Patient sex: M
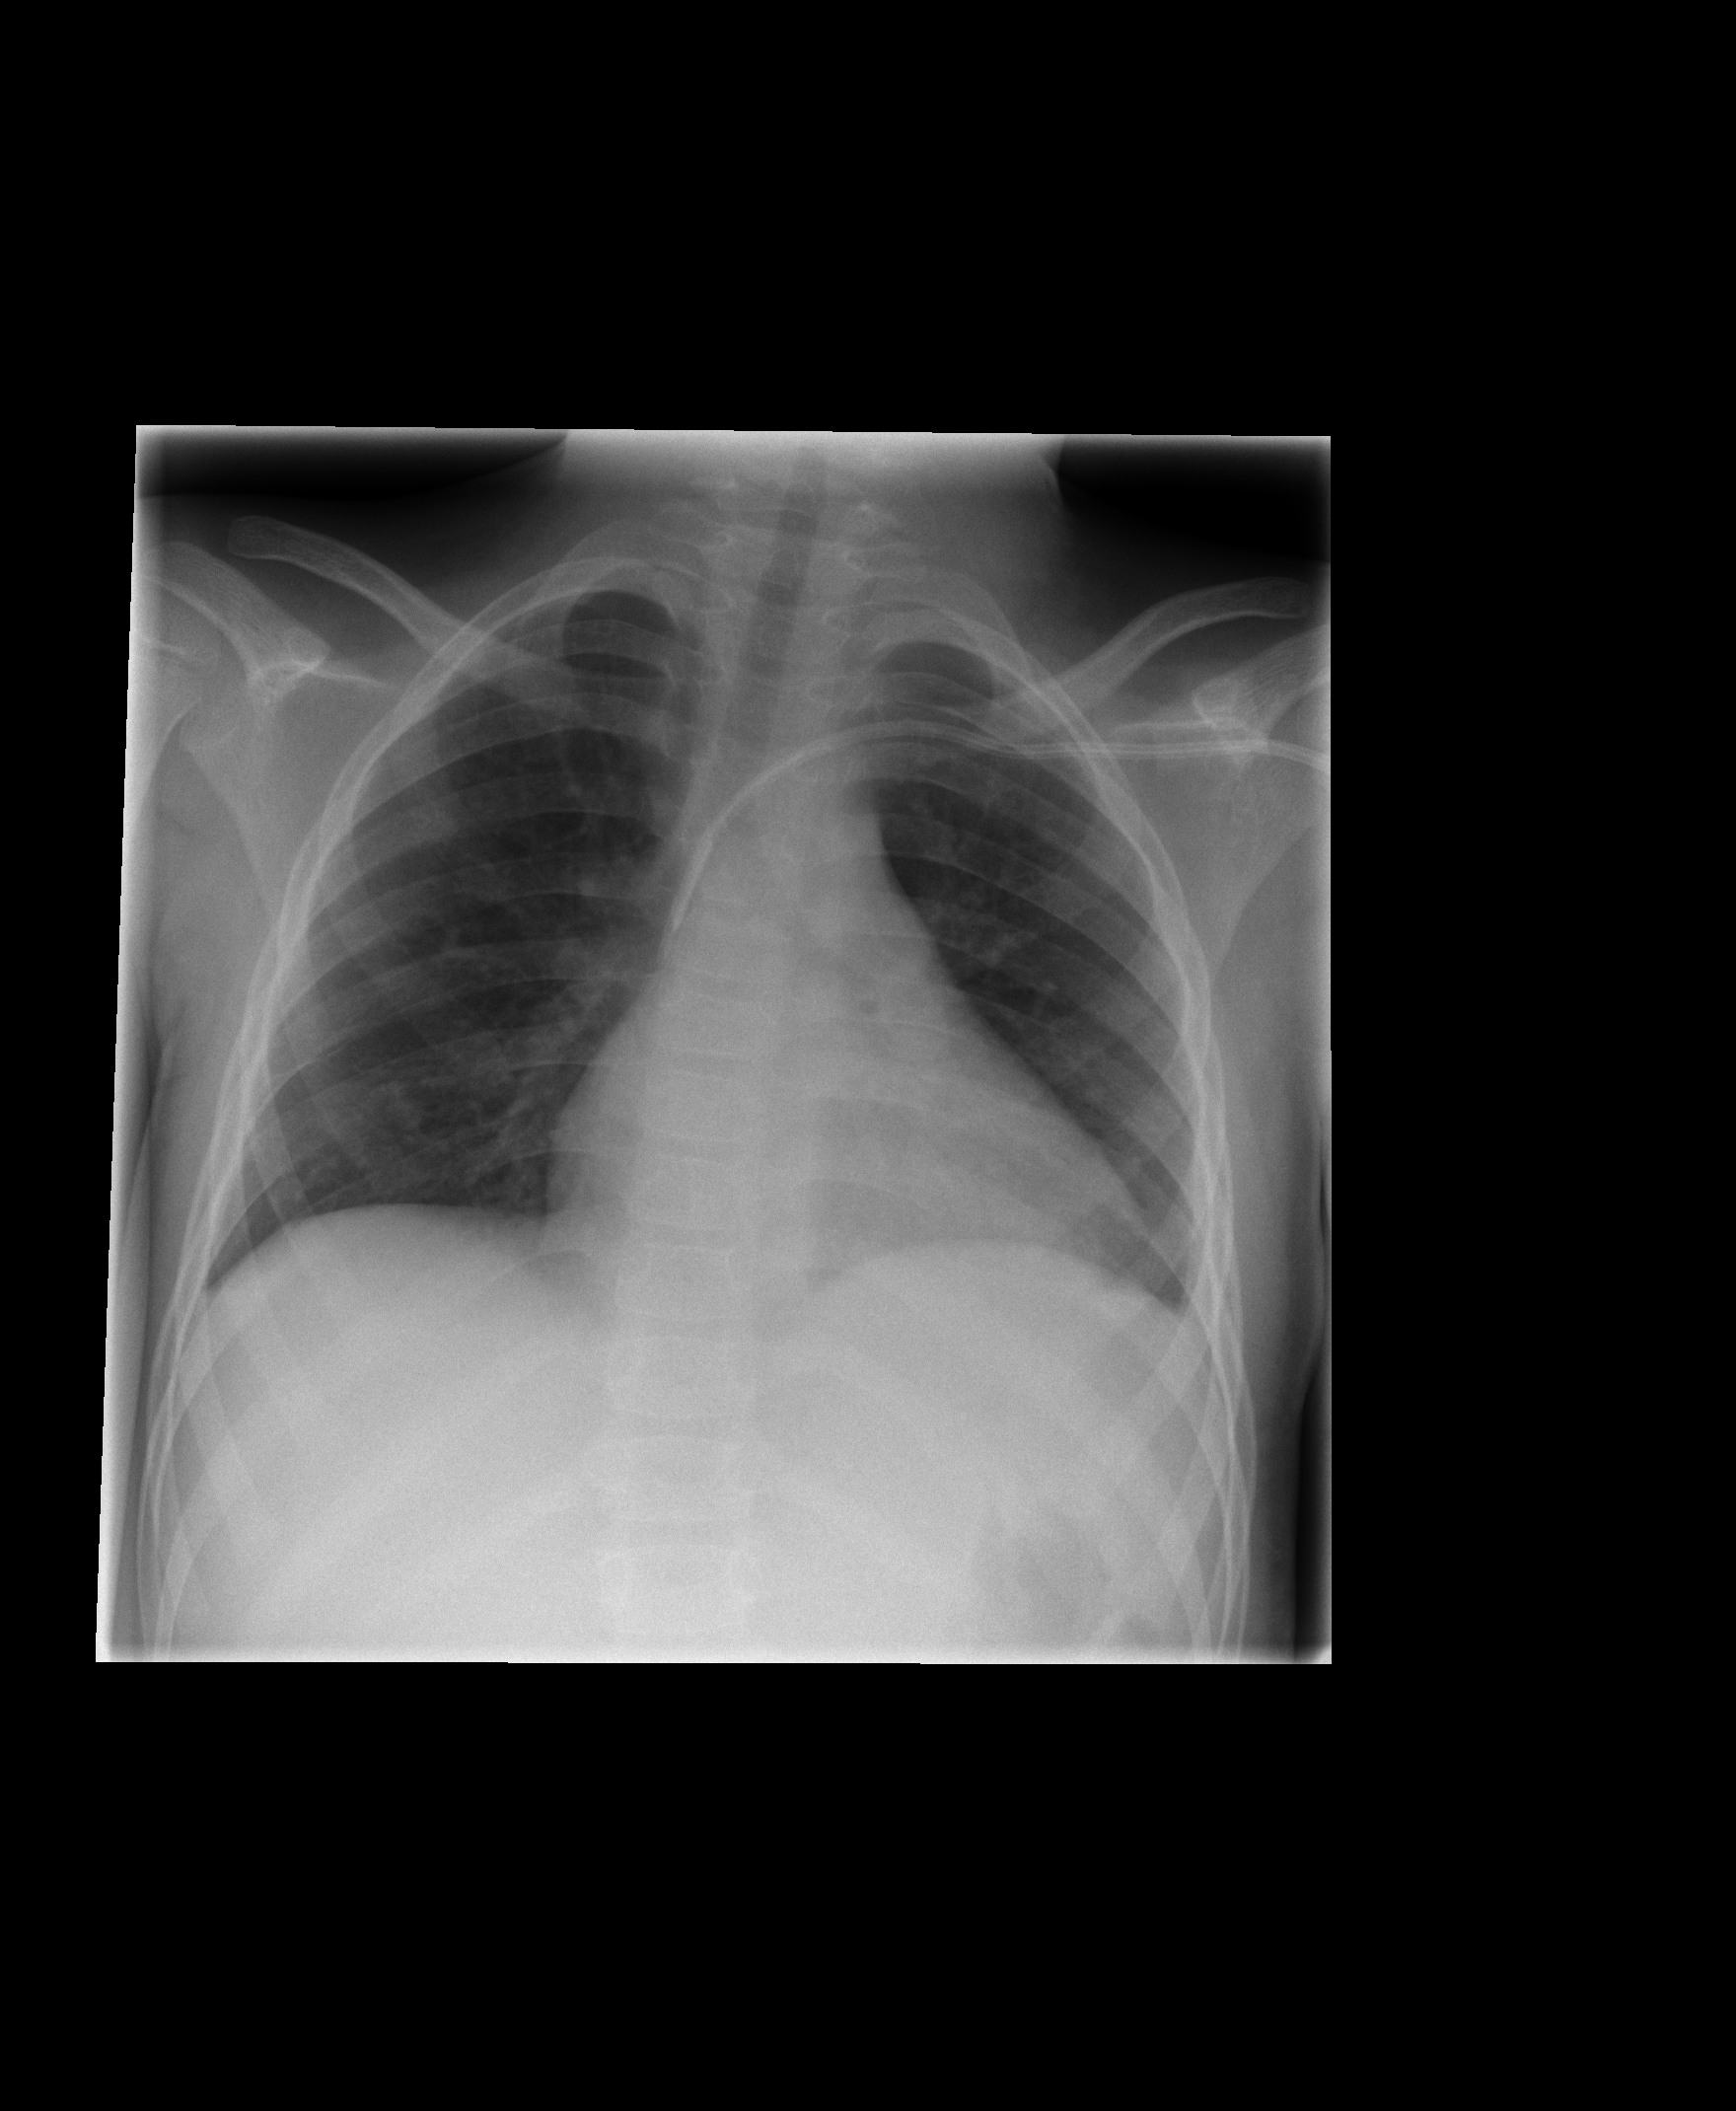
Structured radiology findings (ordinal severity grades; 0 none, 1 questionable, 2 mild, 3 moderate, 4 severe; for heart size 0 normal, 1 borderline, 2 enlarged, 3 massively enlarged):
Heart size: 0
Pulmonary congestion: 2
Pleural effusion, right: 0
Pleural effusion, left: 2
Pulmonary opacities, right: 0
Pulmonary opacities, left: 0
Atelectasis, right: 2
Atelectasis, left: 2